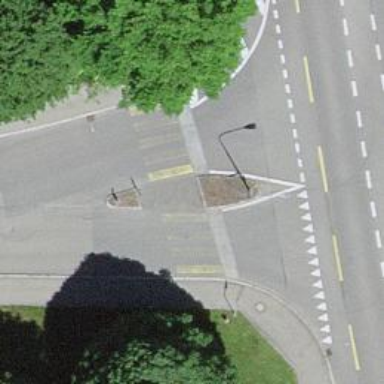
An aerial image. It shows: Zebra crossing with crossing island.